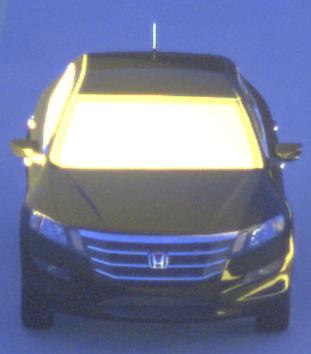
Make: Honda
Model: Crosstour
Detailed model: -
Model produced from: 2009
Model produced until: 2012
Doors: 4
Color: black
Road condition: dry road
Daytime: sunrise or sunset
Contrast: high contrast